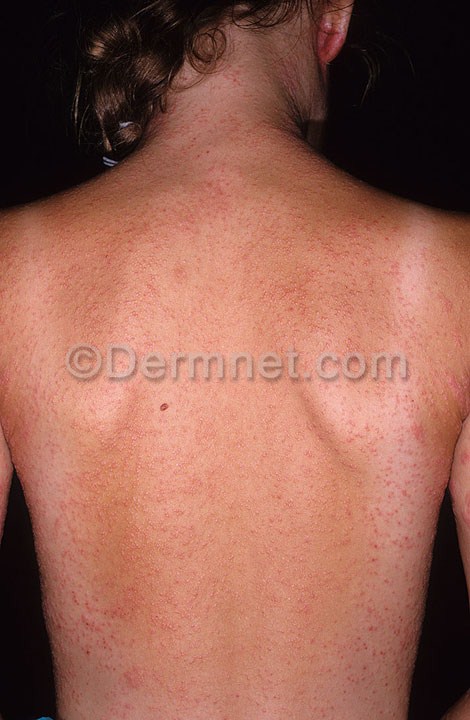
Disease: Atopic Dermatitis Photos